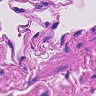
Metastatic tissue present: no